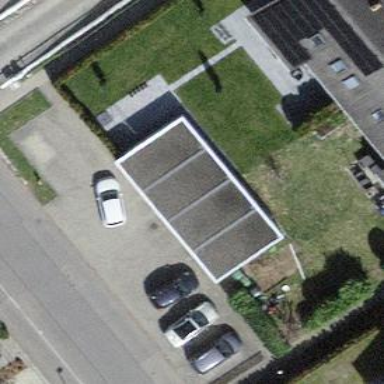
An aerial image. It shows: Garage.